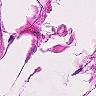
Metastatic tissue present: no